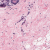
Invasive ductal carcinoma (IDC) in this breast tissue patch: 0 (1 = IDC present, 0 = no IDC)